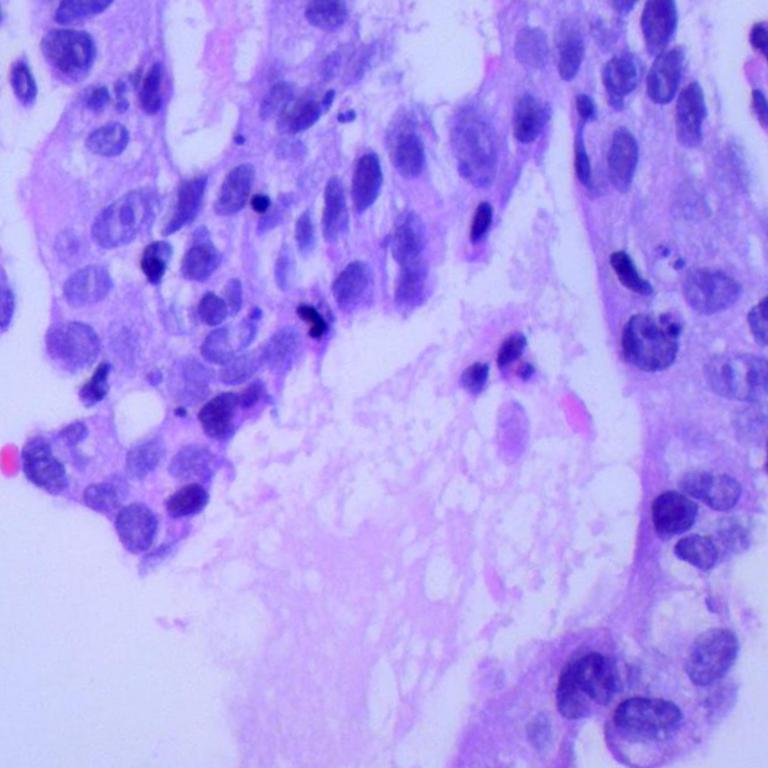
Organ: lung
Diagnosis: adenocarcinomas